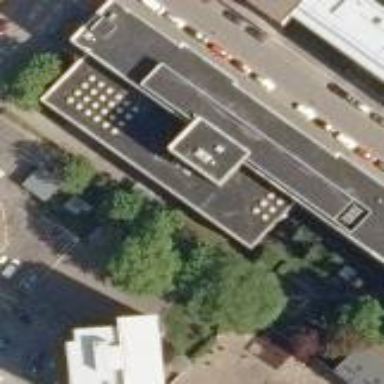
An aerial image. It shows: Building.